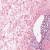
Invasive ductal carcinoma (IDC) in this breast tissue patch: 0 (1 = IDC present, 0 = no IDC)